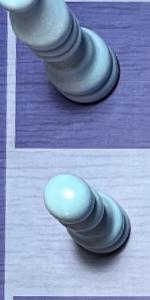
Label: Pawn_White